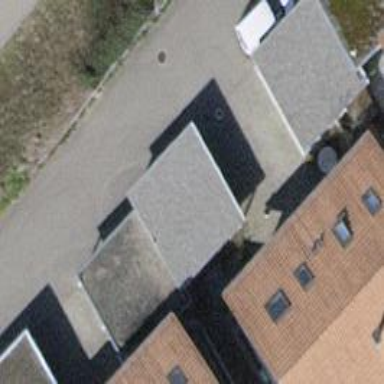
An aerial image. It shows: Garage building.